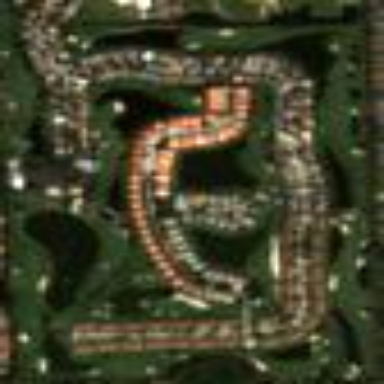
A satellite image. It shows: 18-hole golf course categorized under leisure land.